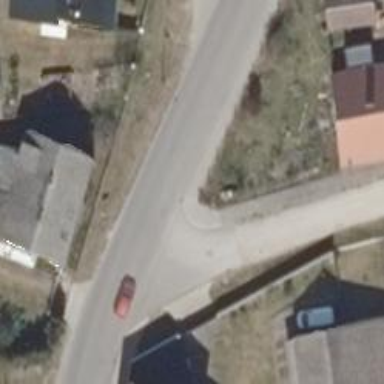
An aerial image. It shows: Road with "give way" sign.